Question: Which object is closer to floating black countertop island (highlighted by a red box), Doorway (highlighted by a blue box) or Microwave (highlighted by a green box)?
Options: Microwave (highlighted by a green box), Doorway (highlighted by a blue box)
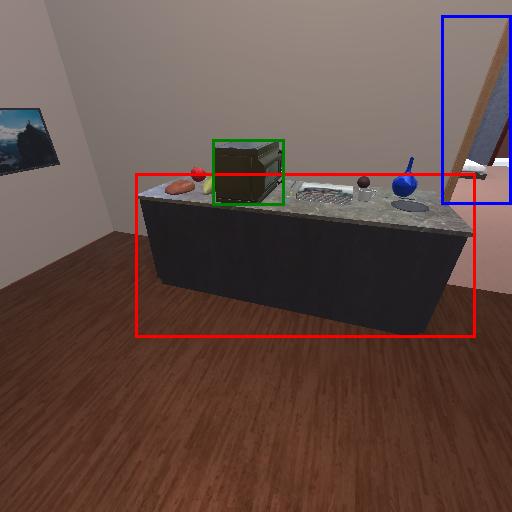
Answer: Microwave (highlighted by a green box)